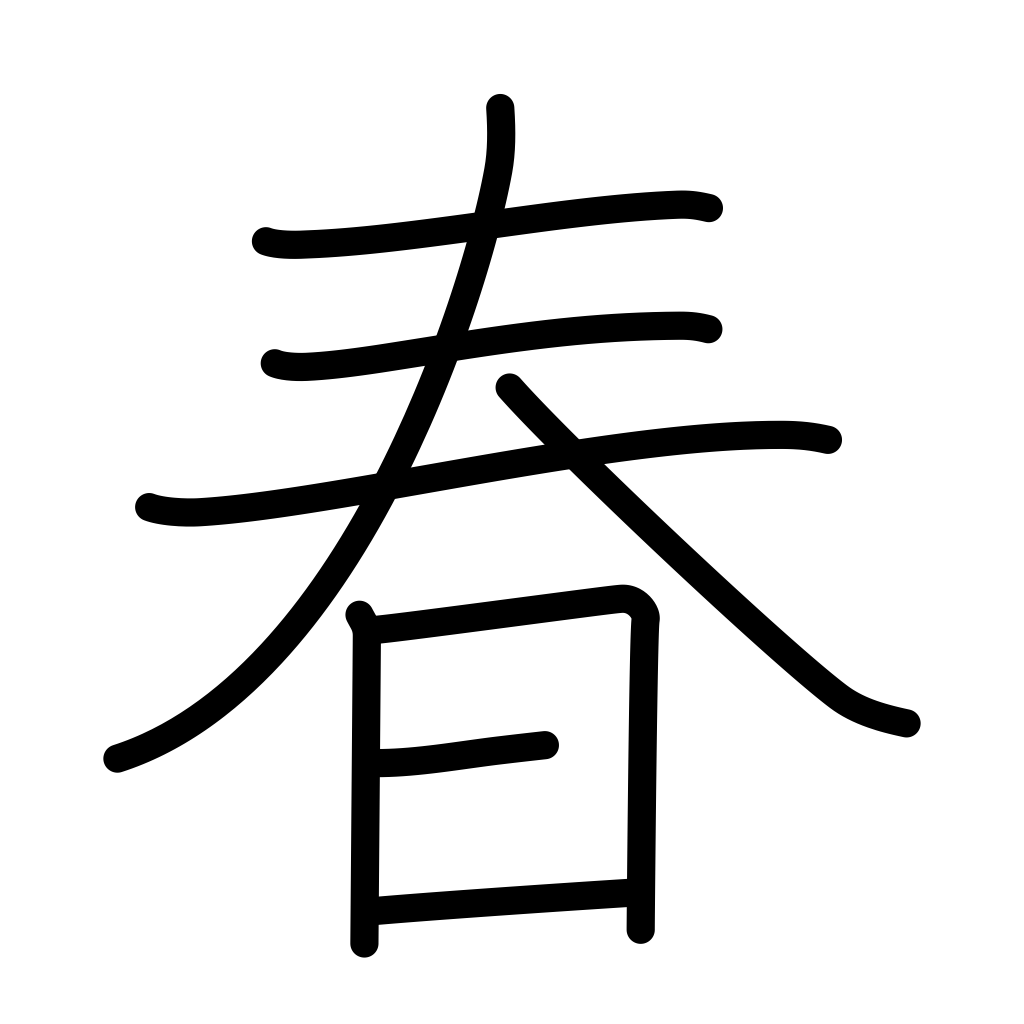
Meaning: springtime